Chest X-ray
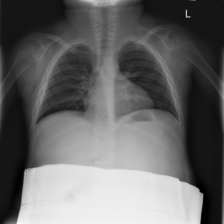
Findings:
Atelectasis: negative
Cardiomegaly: negative
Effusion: negative
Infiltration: positive
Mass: negative
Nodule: negative
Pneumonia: negative
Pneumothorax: negative
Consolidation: negative
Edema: negative
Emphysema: negative
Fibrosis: negative
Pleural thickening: negative
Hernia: negative